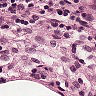
Metastatic tissue present: no